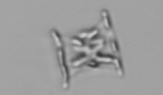
Label: Eucampia